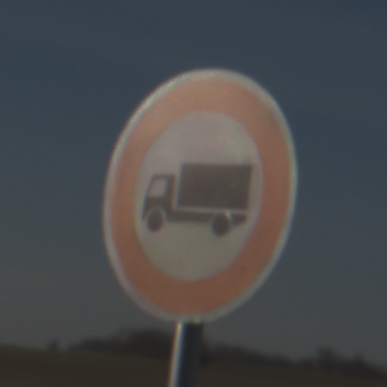
Verkehrszeichen: VerbotFuerKraftfahrzeugeUeberDreiKommaFuenfTonnen
Umgebung: Outdoor, Nature
Tageszeit: MorningAfternoon
Wetter: Clear
Licht: Natural
Jahreszeit: Winter
Kontrast: HighContrast